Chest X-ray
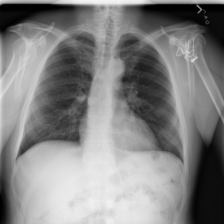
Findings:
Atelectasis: negative
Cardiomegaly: negative
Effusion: negative
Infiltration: negative
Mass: negative
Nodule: negative
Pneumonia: negative
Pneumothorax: negative
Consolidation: negative
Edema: negative
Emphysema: negative
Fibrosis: negative
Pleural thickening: negative
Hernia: negative